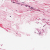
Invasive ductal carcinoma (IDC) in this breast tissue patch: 0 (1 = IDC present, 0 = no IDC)